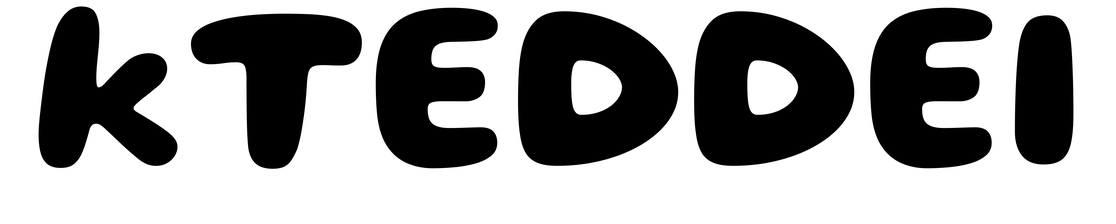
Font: Gluten_Bold